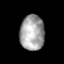
Tissue: prostate
Cell type: T cells
Senescence score: 0.3604
Nuclear area (px): 848
Mean DAPI intensity: 163.337